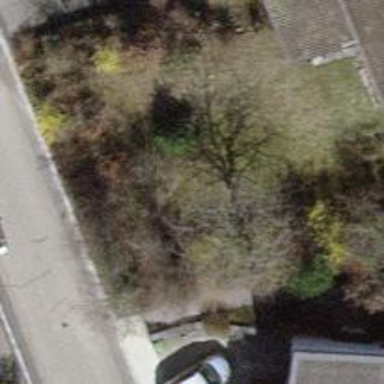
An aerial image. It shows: Urban area featuring tree as natural element.